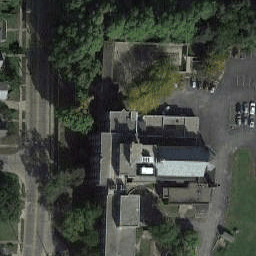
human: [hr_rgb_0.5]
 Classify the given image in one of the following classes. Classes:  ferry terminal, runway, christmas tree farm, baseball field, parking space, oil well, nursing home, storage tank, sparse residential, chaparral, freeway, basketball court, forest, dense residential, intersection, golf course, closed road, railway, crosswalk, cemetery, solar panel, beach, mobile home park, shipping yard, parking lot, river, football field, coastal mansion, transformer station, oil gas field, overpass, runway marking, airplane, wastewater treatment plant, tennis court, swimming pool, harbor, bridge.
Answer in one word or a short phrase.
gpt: nursing home